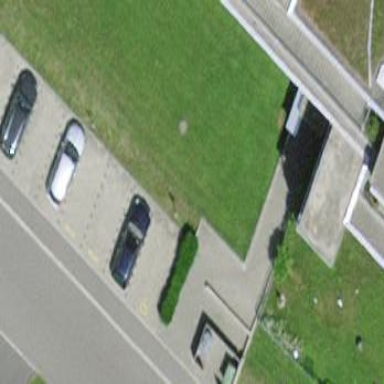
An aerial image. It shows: Parking area.